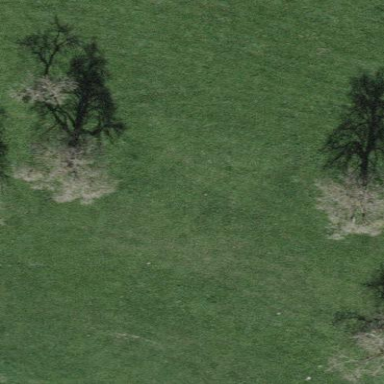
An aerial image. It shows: Orchard.